RGB frame:
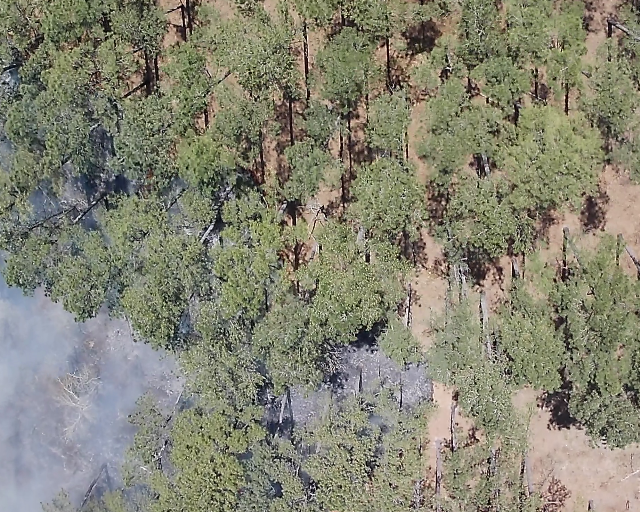
Thermal frame:
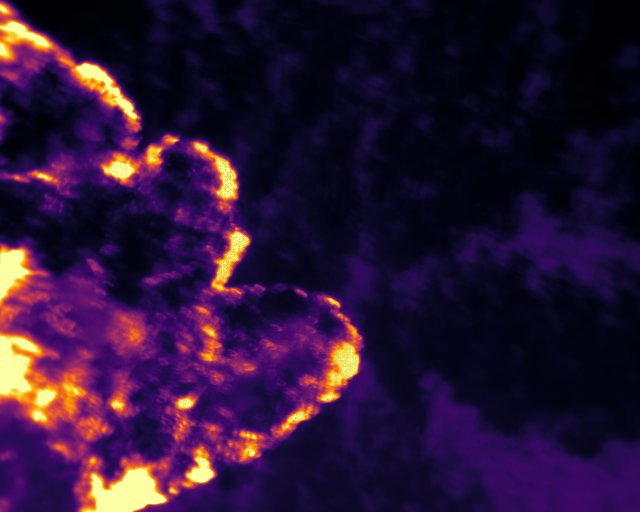
Captured: 2026-02-27 02:38:16
Pixels at or above 80 °C: 38579 (fraction of frame: 0.1177)